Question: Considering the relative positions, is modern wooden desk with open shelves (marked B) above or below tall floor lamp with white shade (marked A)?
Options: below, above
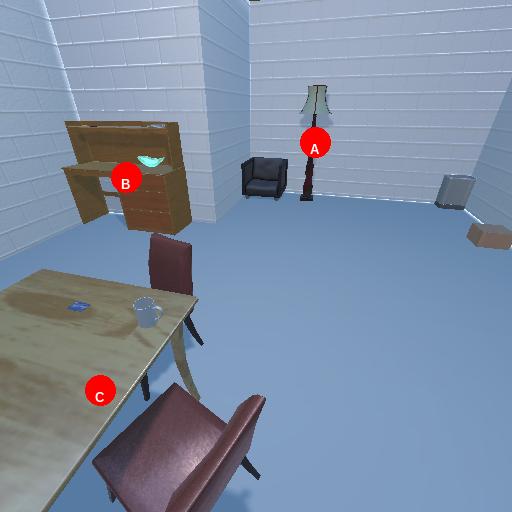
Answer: below